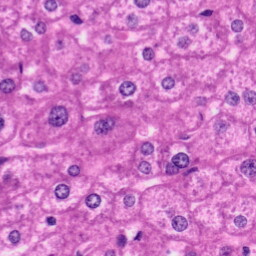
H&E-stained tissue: Liver